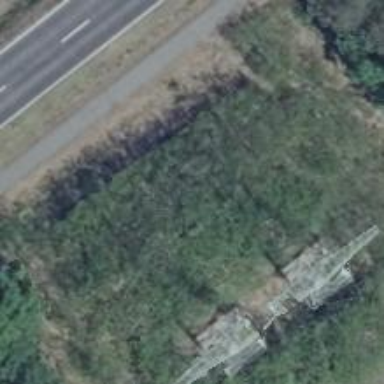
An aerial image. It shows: Power line with three cables.